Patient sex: M
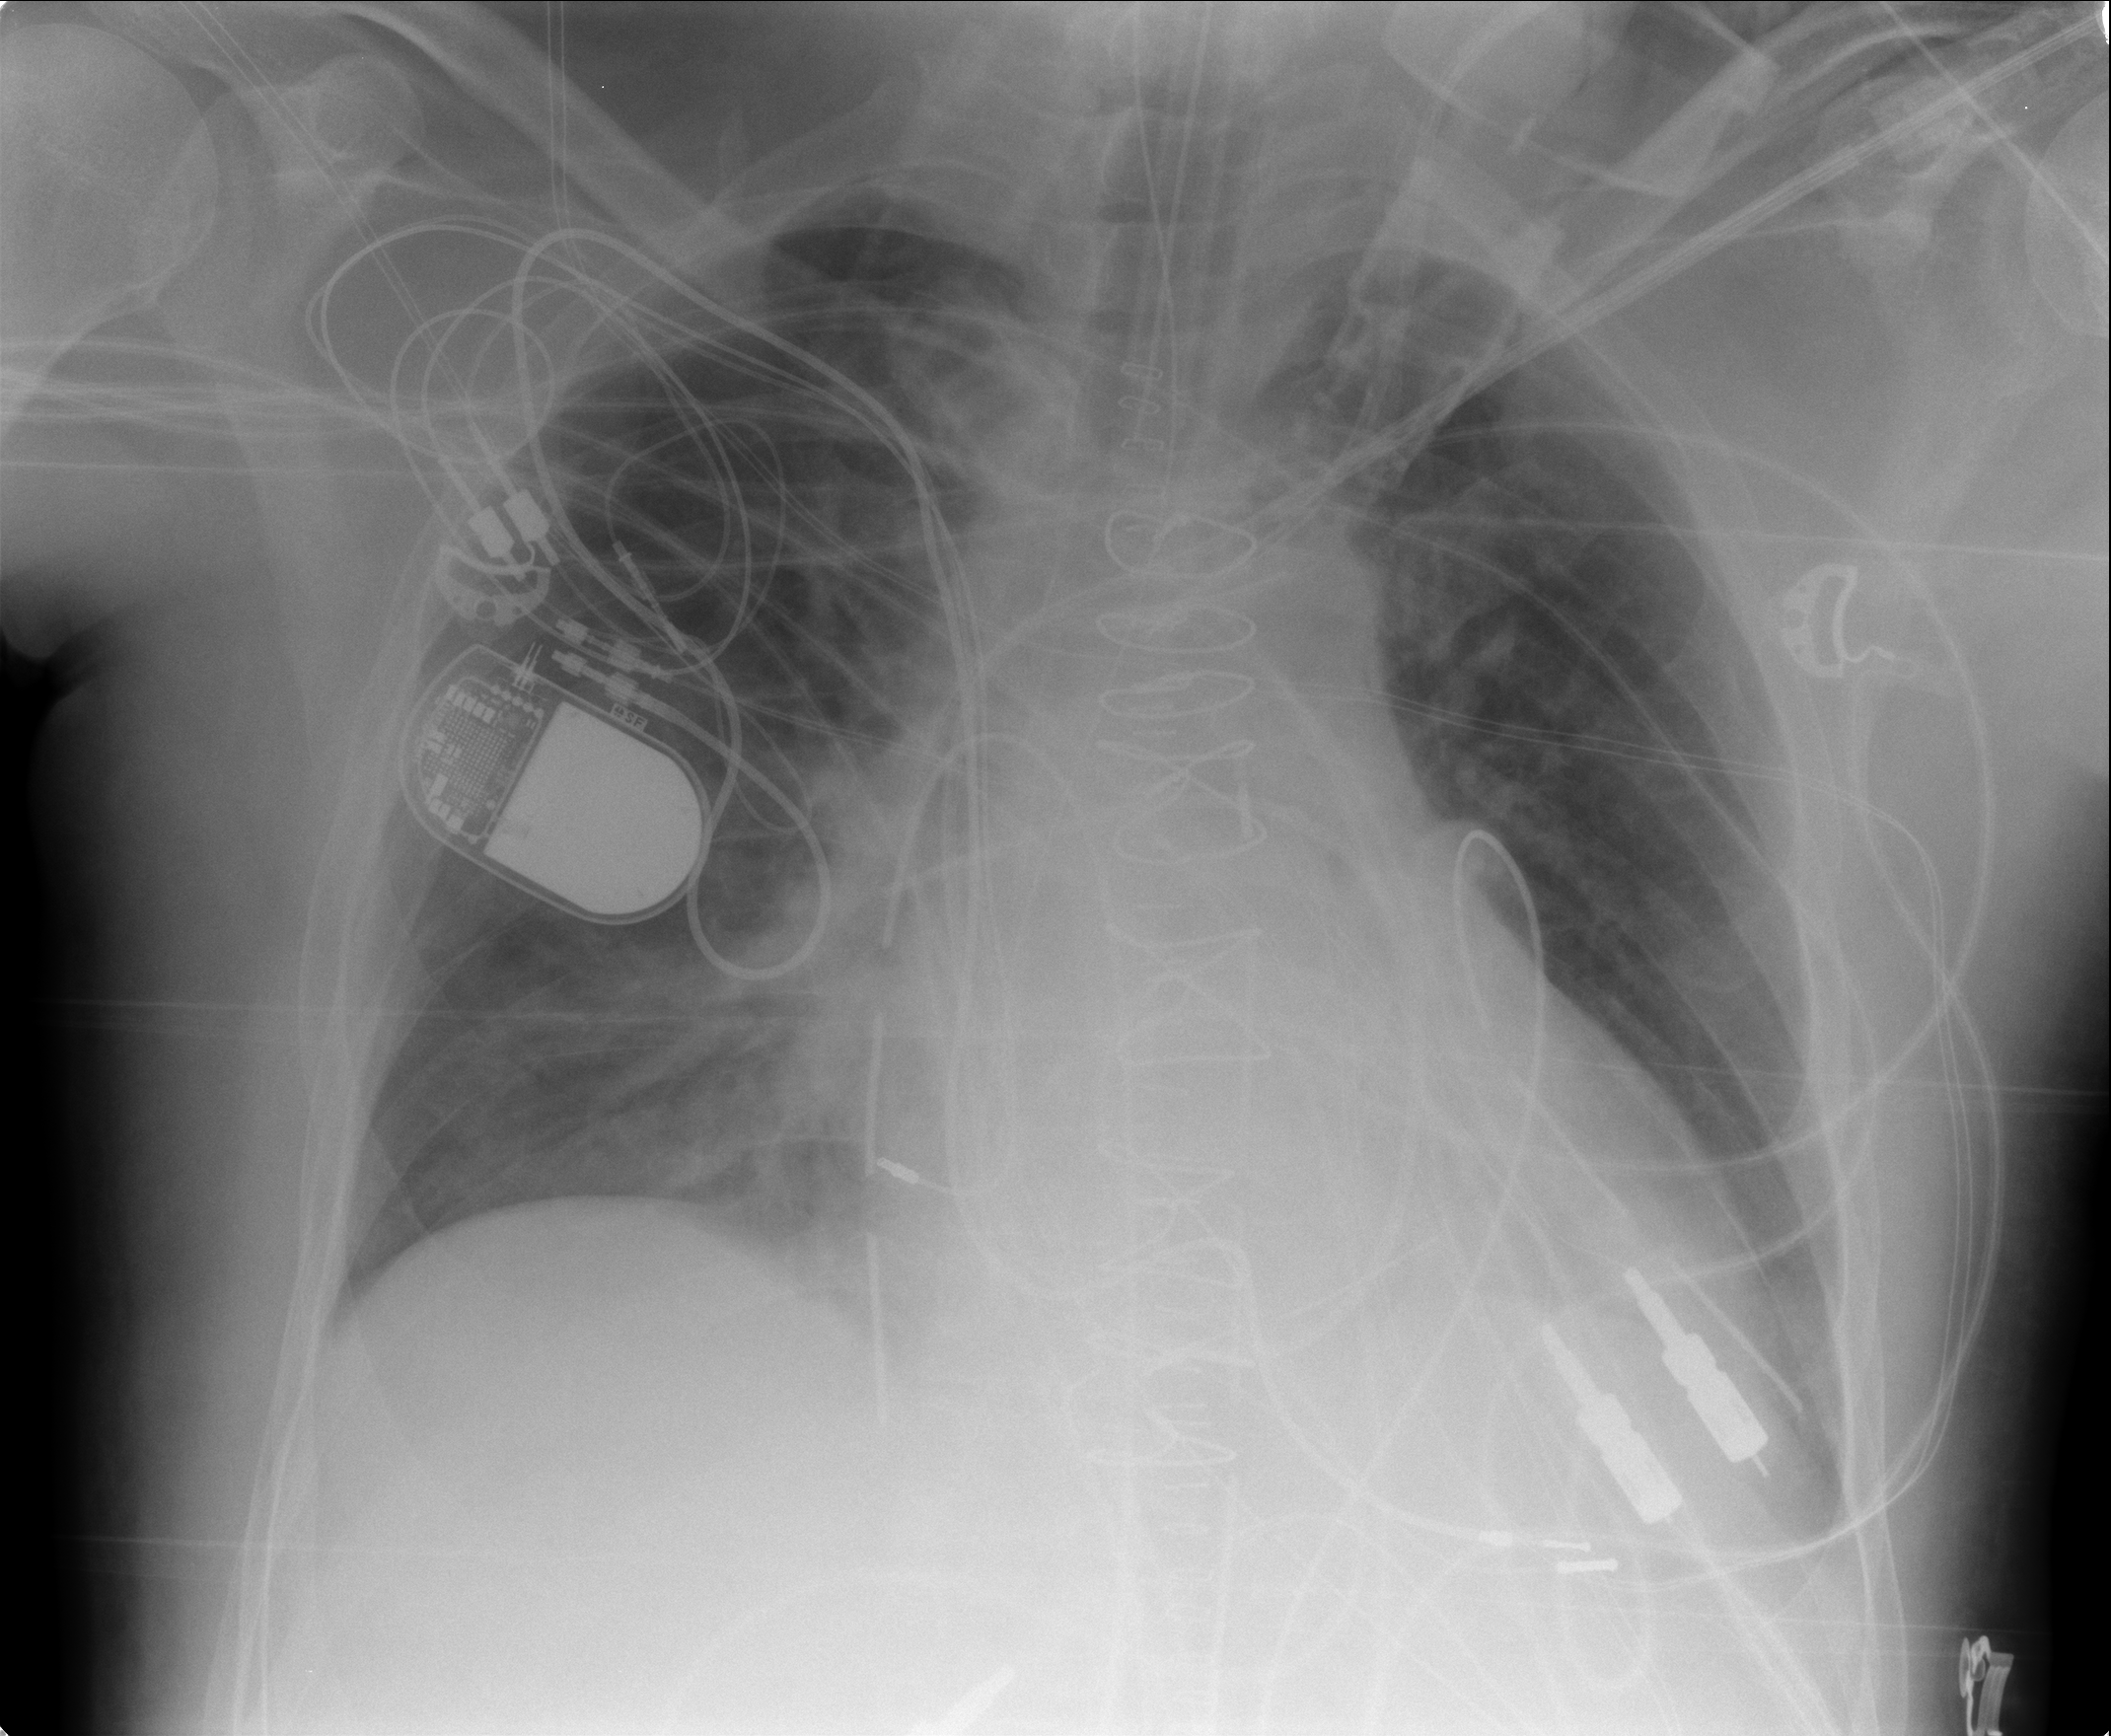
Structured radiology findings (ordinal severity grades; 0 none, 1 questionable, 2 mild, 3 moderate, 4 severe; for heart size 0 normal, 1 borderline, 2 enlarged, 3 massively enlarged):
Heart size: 2
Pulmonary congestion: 3
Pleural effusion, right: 0
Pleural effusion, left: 0
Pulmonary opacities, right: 1
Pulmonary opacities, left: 1
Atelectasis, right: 2
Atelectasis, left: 2